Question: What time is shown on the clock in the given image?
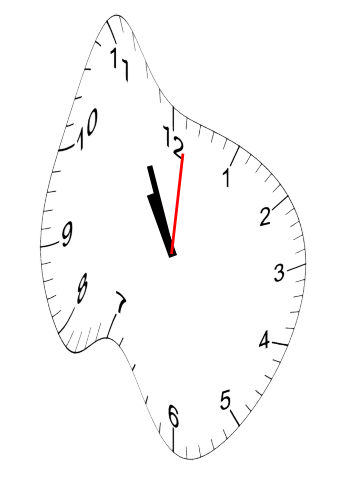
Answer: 10:56:01